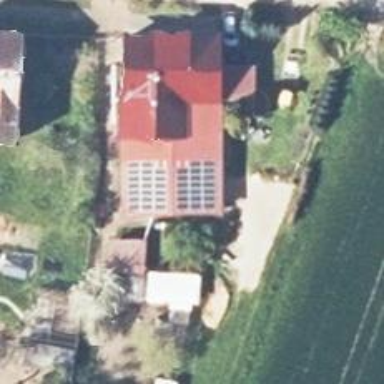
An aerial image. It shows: Small solar photovoltaic panel used as generator to produce electricity.